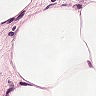
Metastatic tissue present: no